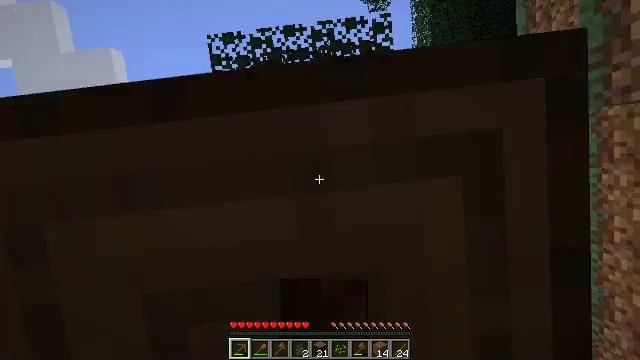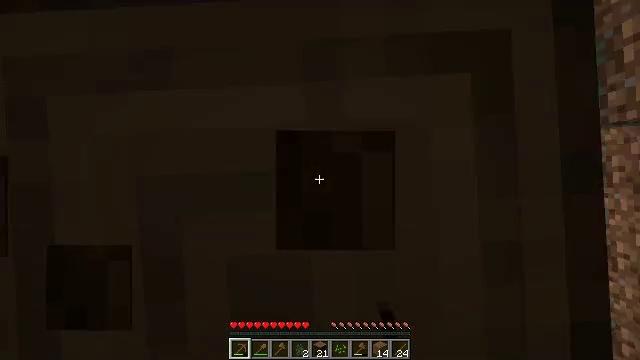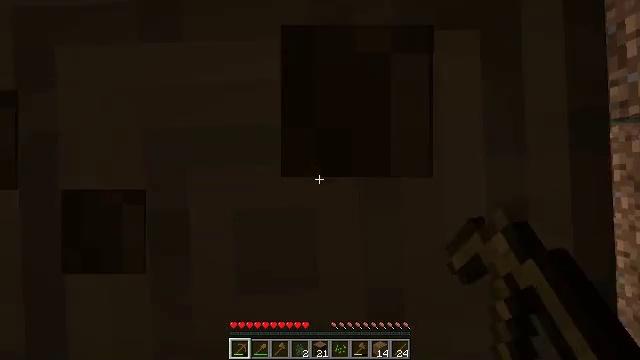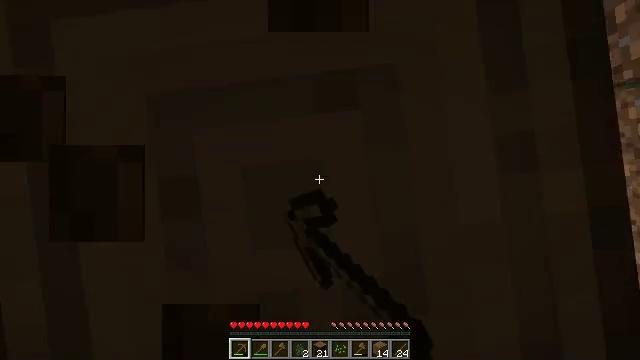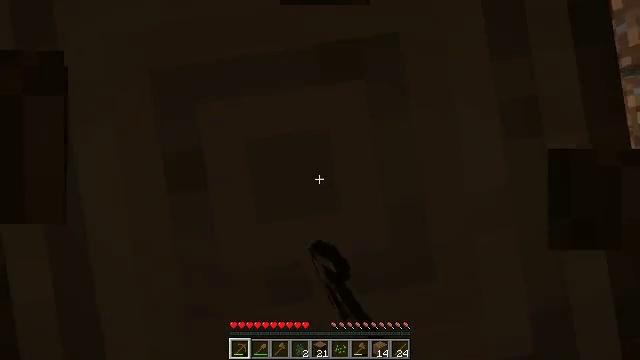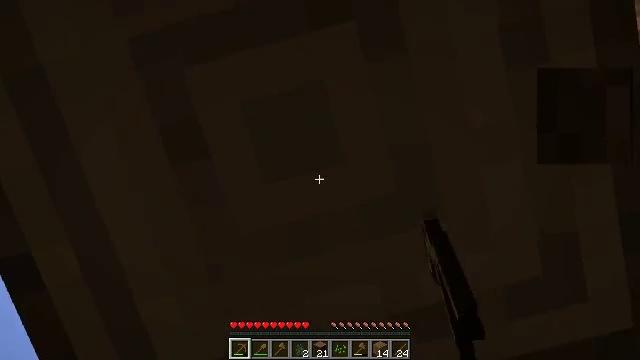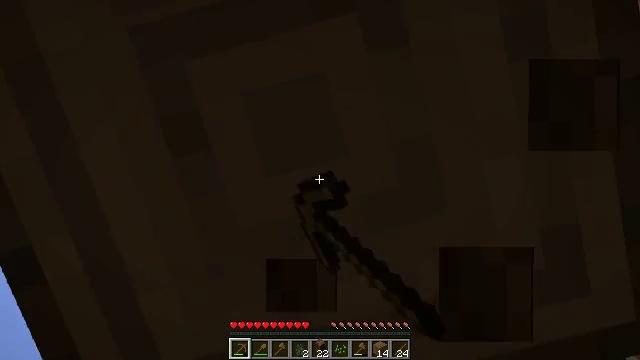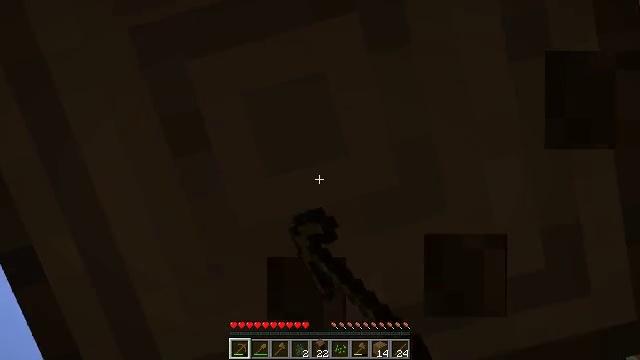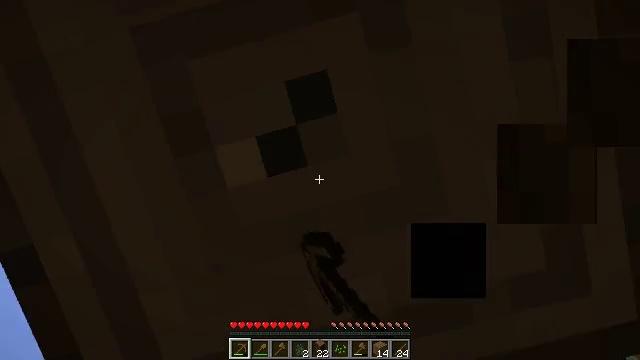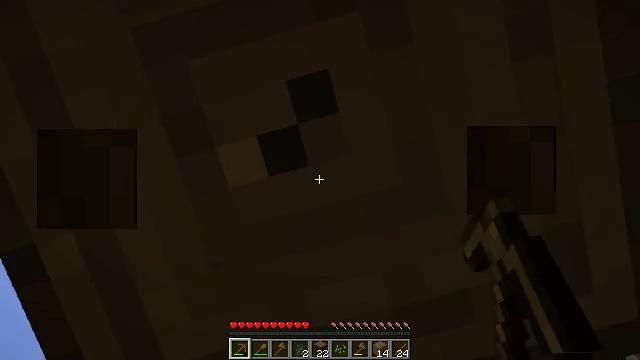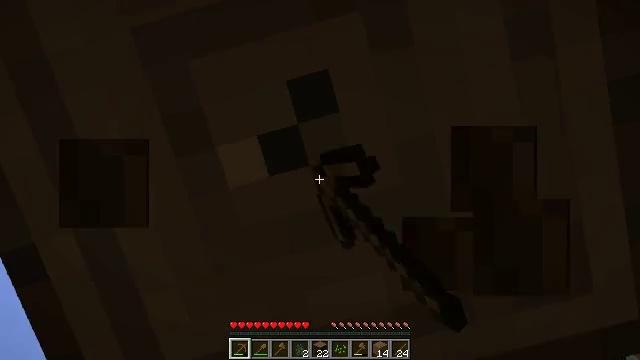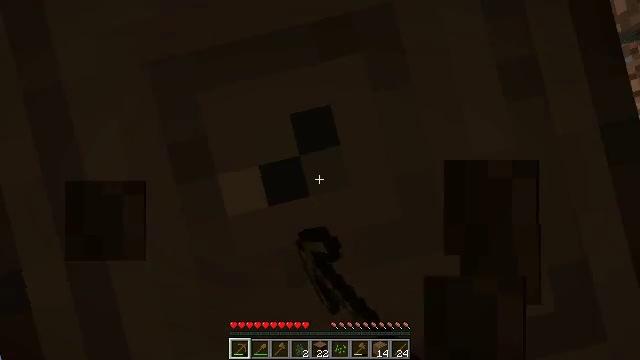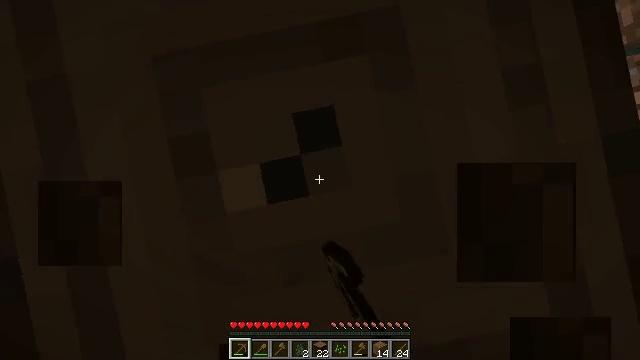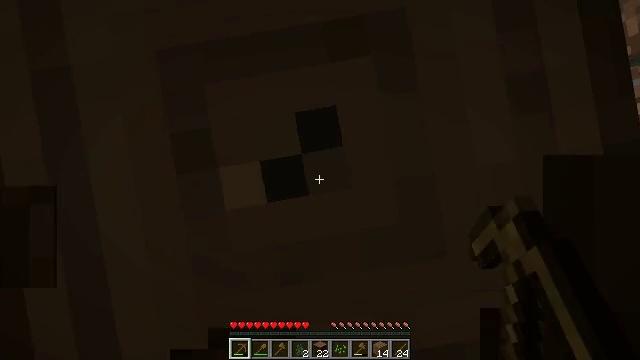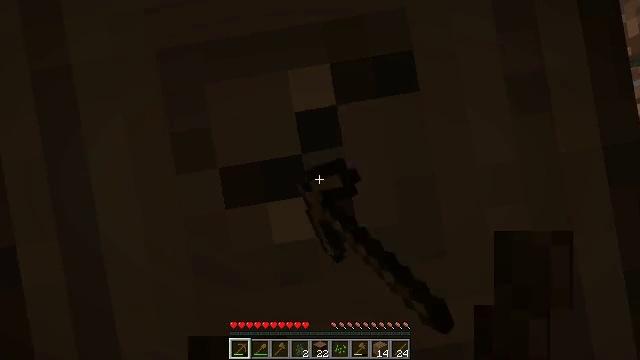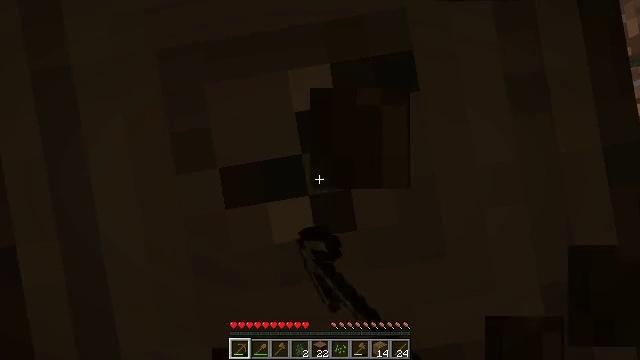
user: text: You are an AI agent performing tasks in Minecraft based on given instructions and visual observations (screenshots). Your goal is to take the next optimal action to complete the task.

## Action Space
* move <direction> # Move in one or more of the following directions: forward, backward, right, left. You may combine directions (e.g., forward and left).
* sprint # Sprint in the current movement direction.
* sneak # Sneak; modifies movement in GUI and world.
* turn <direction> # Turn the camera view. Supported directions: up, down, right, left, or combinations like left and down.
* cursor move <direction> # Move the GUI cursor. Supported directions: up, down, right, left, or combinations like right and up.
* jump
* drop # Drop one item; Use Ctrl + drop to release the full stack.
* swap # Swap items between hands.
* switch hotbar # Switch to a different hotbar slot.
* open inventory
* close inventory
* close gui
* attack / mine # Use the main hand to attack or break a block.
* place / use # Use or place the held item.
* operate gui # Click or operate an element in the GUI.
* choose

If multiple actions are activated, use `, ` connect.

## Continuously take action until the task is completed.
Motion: motion action
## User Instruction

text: Chop down the spruce log.
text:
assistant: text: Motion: turn right and up, attack / mine
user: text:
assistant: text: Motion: turn up, attack / mine
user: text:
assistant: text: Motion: turn left and up, attack / mine
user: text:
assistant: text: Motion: turn left, attack / mine
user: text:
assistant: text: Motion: turn left and down, attack / mine
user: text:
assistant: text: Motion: attack / mine
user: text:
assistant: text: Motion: attack / mine
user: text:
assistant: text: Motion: attack / mine
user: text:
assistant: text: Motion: attack / mine
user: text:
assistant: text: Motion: attack / mine
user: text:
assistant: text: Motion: turn right and up, attack / mine
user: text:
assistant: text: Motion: turn right and up, attack / mine
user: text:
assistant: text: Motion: turn right, attack / mine
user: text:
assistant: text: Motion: attack / mine
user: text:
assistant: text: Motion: attack / mine
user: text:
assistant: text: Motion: attack / mine
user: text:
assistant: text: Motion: attack / mine
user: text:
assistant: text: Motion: attack / mine
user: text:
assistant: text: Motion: turn left, attack / mine
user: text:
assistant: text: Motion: attack / mine
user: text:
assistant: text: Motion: attack / mine
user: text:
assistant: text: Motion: attack / mine
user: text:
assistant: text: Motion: attack / mine
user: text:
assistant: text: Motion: attack / mine
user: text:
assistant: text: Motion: attack / mine
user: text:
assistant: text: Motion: attack / mine
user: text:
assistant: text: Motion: attack / mine
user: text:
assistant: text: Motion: attack / mine
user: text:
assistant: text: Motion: attack / mine
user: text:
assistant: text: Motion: attack / mine